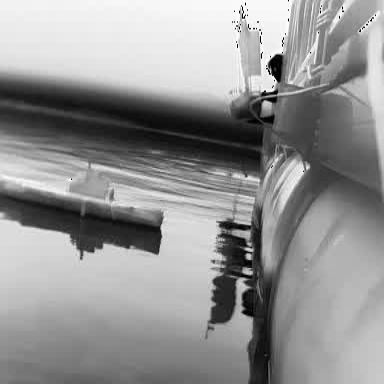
There is a warship in the infrared image.